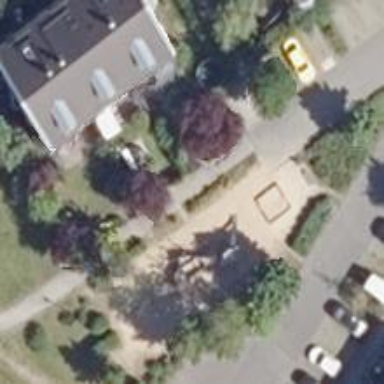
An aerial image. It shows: Playground featuring slide.